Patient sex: M
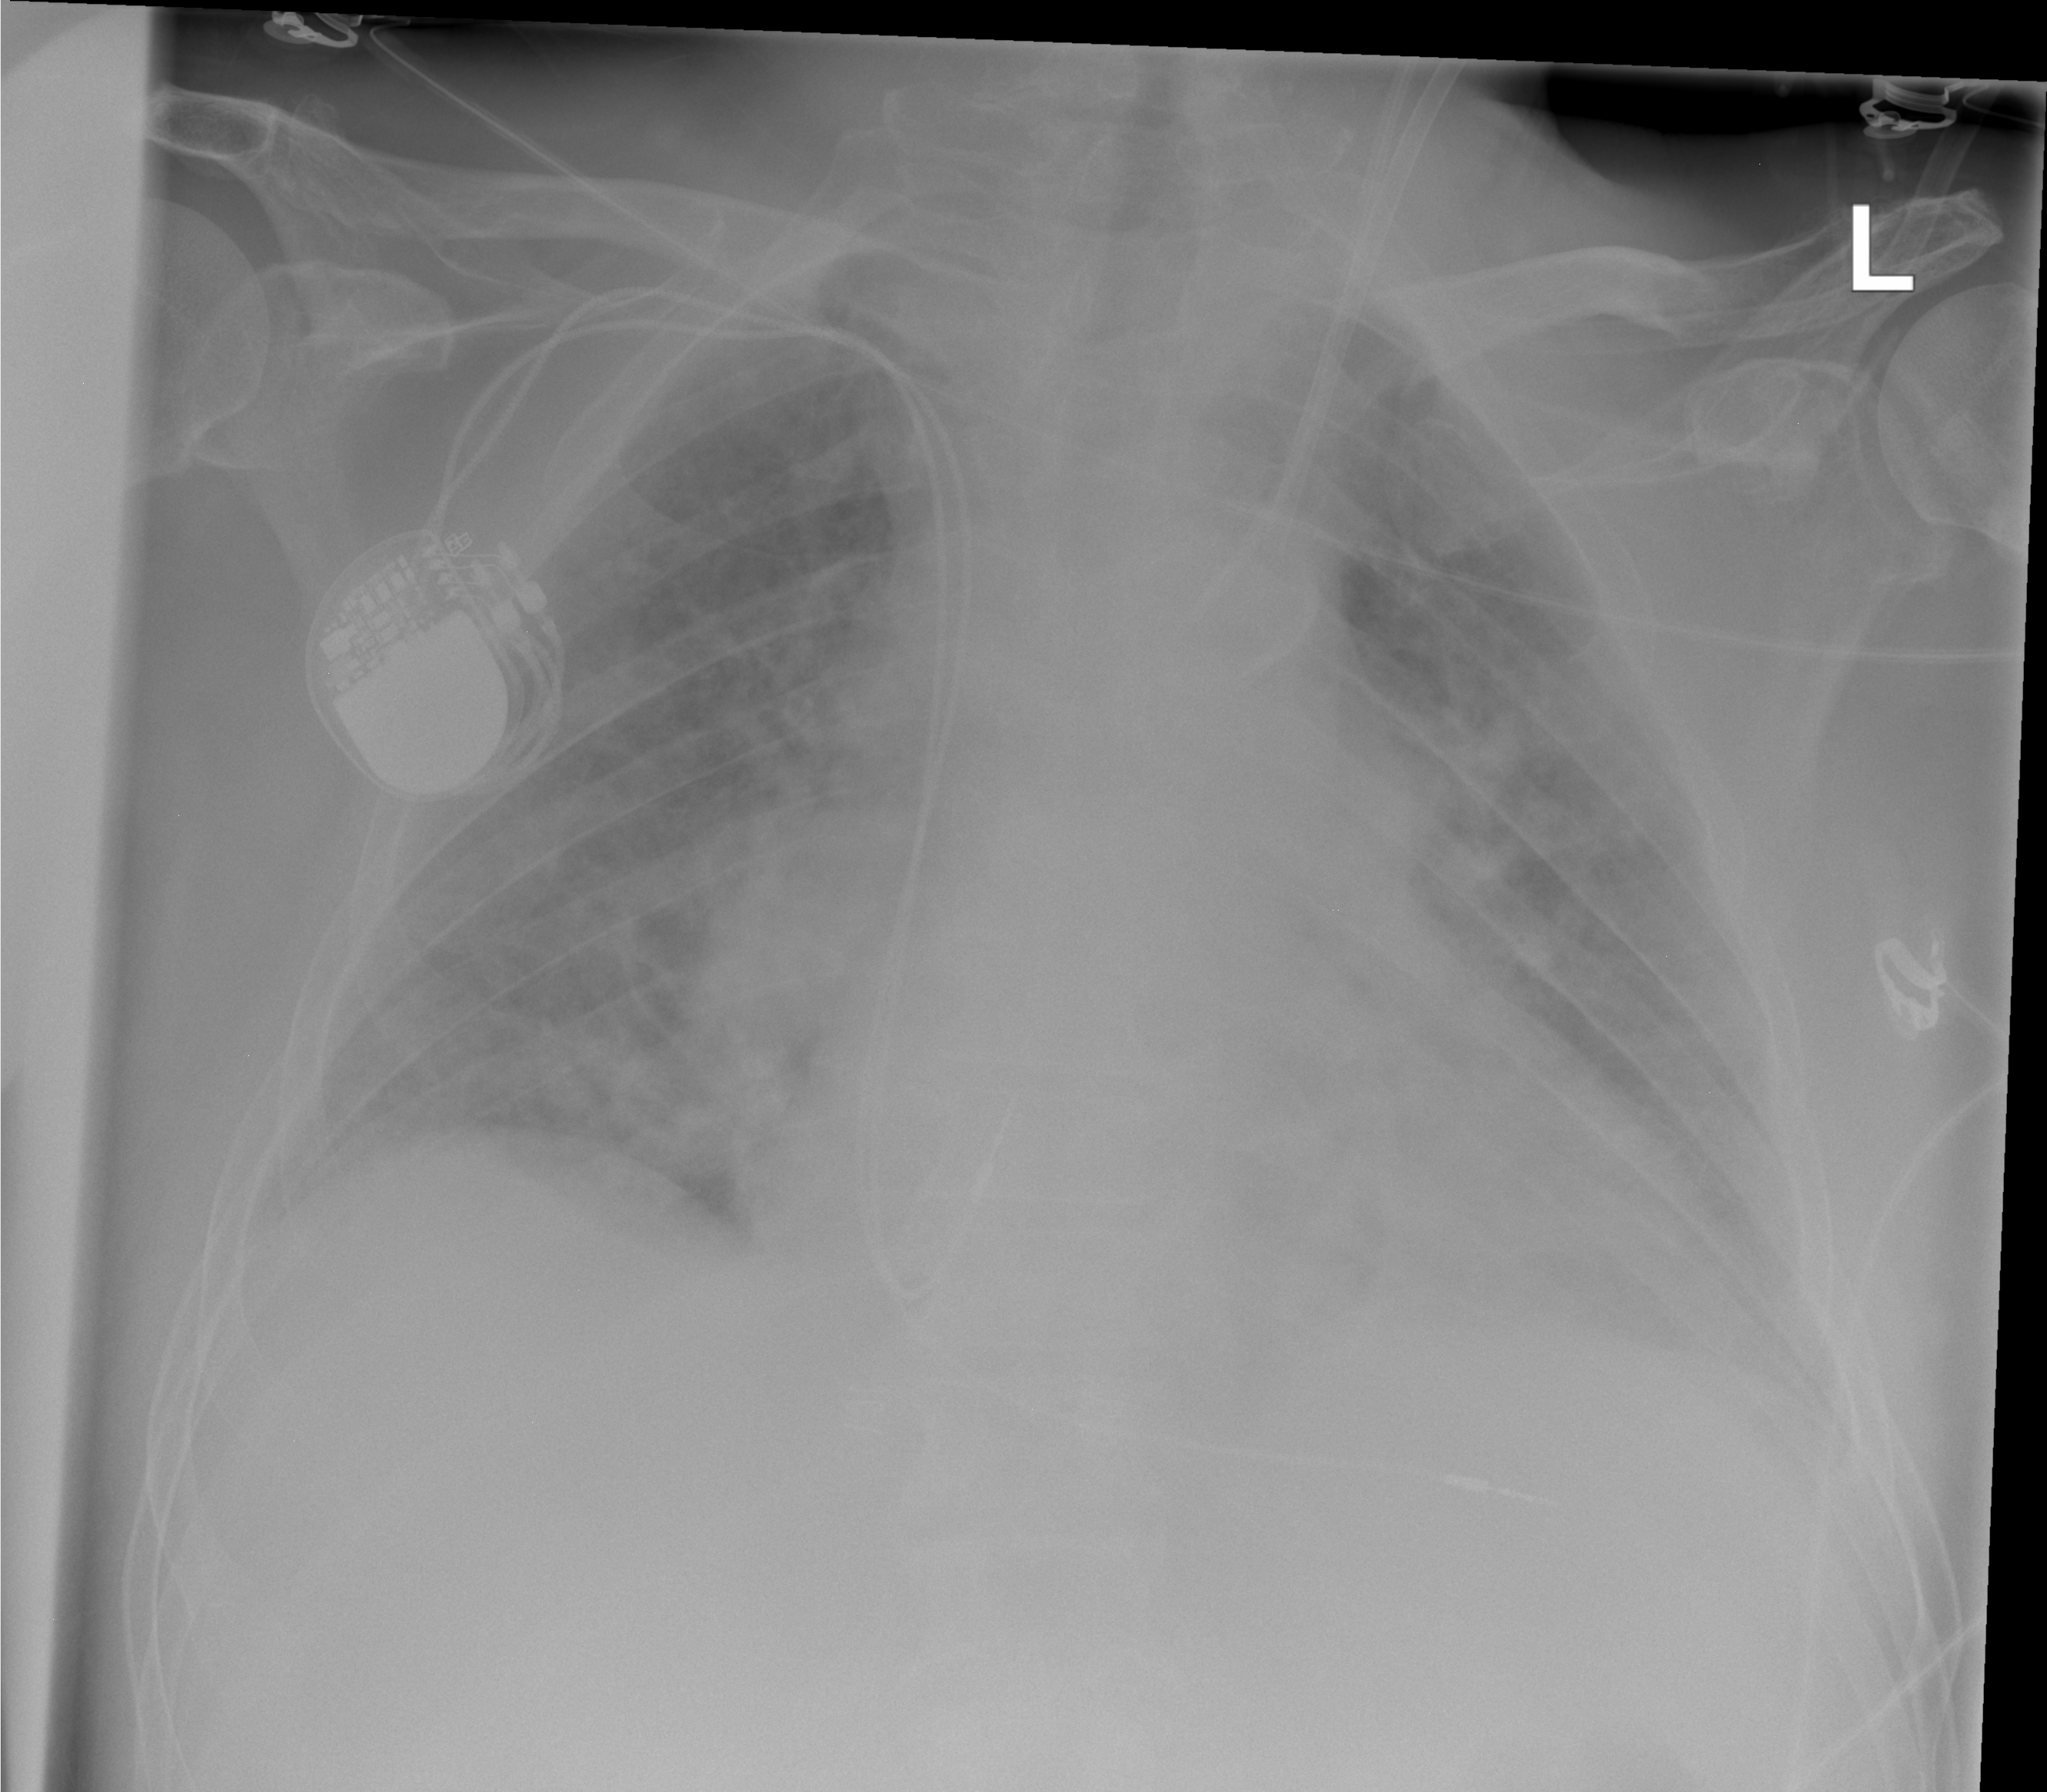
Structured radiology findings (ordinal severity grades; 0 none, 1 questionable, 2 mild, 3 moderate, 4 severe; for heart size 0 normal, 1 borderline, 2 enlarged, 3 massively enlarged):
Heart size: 2
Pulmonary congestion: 3
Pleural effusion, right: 0
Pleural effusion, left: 0
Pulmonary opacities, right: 2
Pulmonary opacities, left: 2
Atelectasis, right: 0
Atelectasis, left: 2